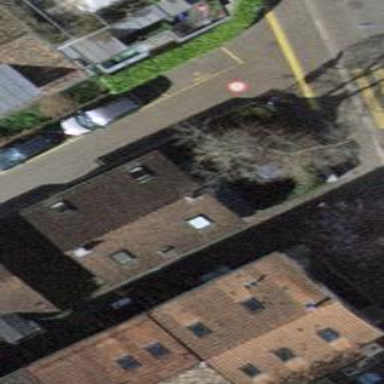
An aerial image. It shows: Detached building.